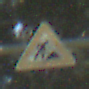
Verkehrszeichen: Arbeitsstelle
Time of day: MorningAfternoon
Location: Outdoor (Nature)
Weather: Clear
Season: NotSpecified
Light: Natural